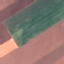
Land use / land cover: AnnualCrop